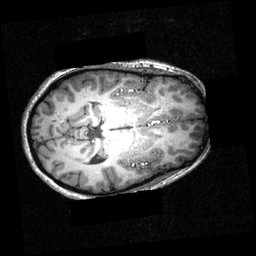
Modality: T1w
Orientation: axial
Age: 22
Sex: female
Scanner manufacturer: siemens
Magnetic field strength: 3.951 T
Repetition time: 1.5 s
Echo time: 0.00335 s